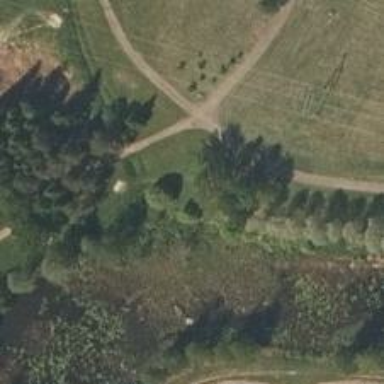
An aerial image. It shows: Disc golf hole.